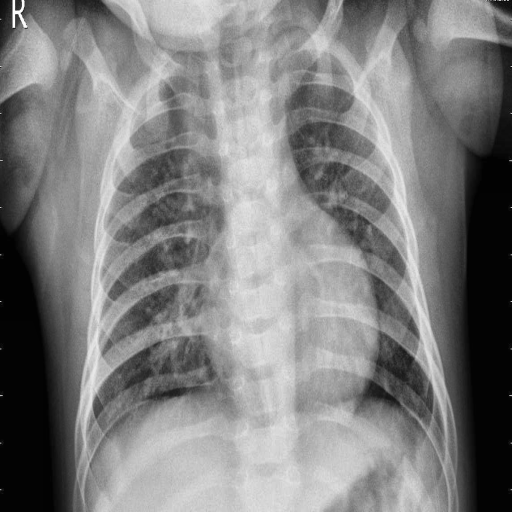
Finding: PNEUMONIA